九年级 · 变换几何
如图, 在平面直角坐标系中, 正方形 $A B C D$ 与正方形 $B E F G$ 是以原点 $O$ 为位似中心的位似图形, 且位似比为 $\frac{1}{3}$, 点 $A, B, E$ 在 $x$ 轴上, 若正方形 $B E F G$ 的边长为 6 , 则点 $C$ 的坐标为 ( )
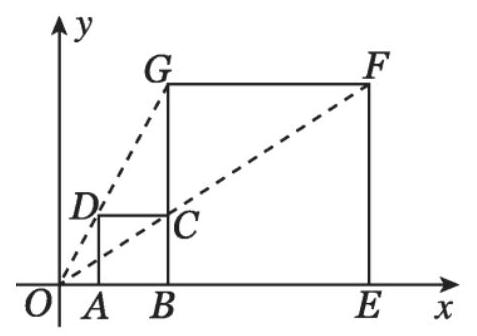
A. $(3,2)$B. $(3,1)$C. $(2,2)$D. $(4,2)$
答案: A